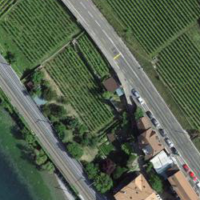
EUNIS habitat code: 23
Species observed at this site:
Leucojum vernum
Podarcis muralis